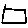
Label: square